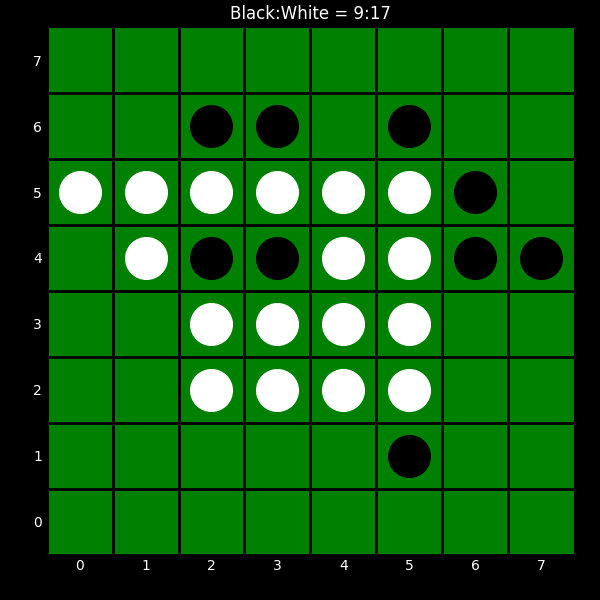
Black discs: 9
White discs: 17